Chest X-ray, PA view. Patient: 10 years old, sex F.
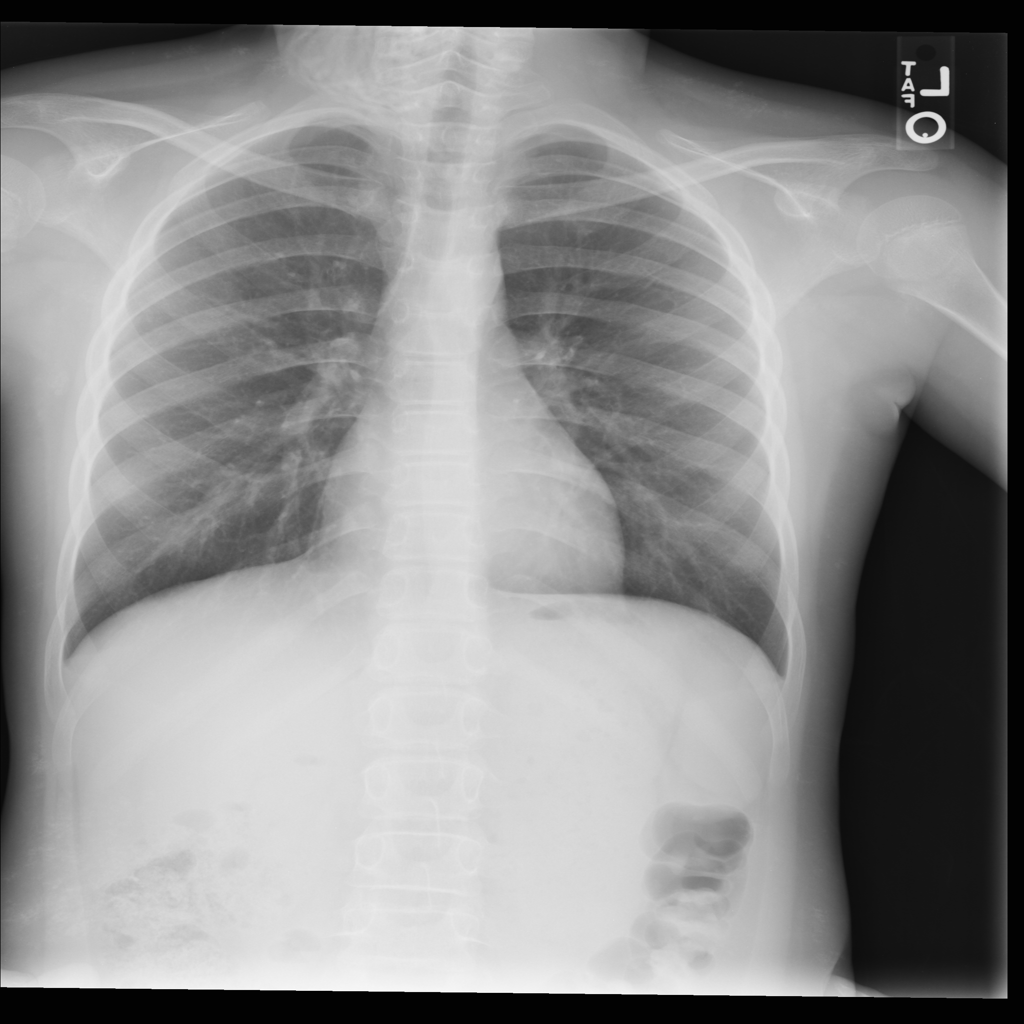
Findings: No Finding